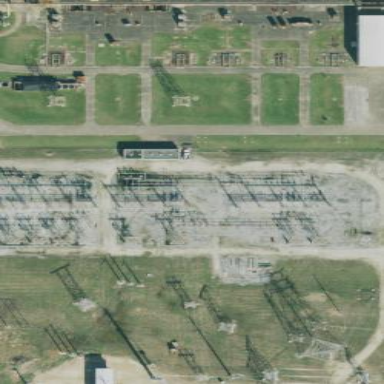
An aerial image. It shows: Outdoor transmission substation.